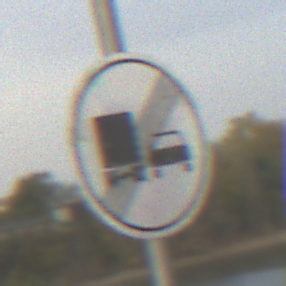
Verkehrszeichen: EndeUeberholverbotKraftfahrzeuge
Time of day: SunriseSunset
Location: Outdoor (Urban)
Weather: PartlyCloudy
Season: NotSpecified
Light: Natural